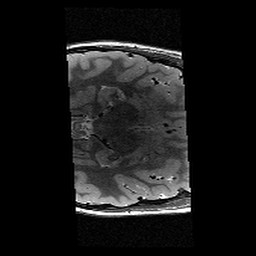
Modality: T2w
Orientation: axial
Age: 11
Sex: male
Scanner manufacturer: siemens
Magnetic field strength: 3 T
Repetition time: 9.23 s
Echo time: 0.067 s